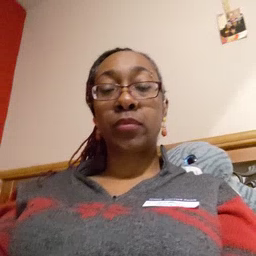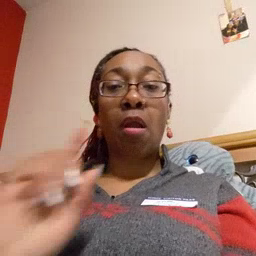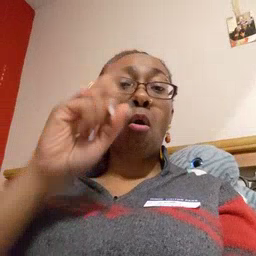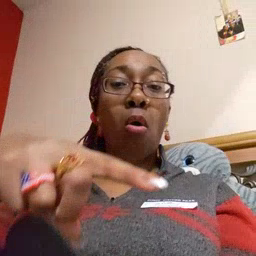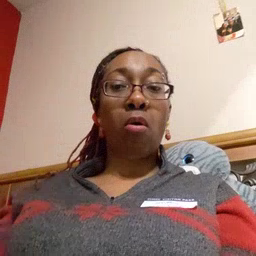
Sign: go